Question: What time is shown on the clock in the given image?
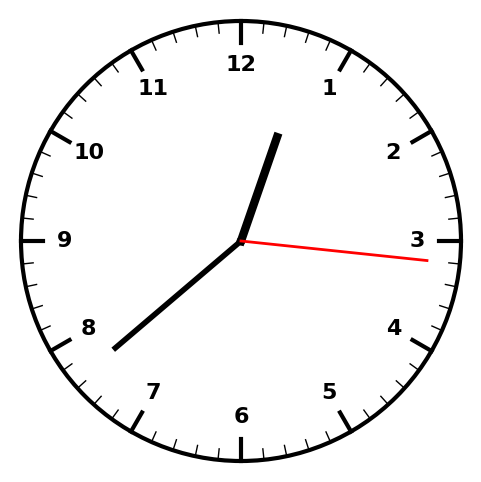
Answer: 12:38:16